Interaction volume radius: 10 \u00c5
Interaction volume height: 10 \u00c5
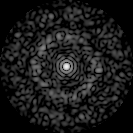
Disorder parameter: 0.8449